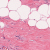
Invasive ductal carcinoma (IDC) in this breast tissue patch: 0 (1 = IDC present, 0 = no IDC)